Interaction volume radius: 10 \u00c5
Interaction volume height: 30 \u00c5
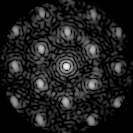
Disorder parameter: 0.3605